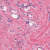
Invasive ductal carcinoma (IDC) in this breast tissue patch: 1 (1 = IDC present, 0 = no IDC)